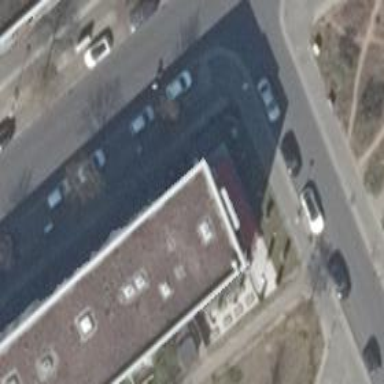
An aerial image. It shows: Pub.